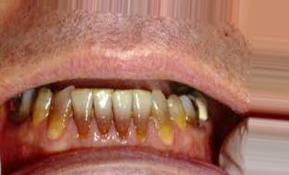
Condition: Tooth Discoloration